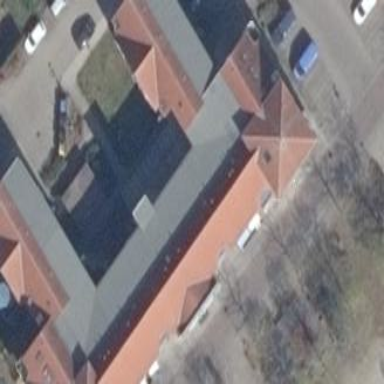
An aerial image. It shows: White building with gabled roof colored in red.